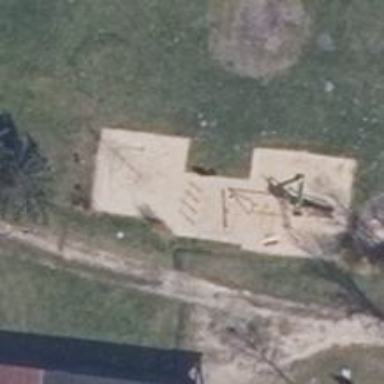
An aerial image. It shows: Playground area for leisure activities on the land.